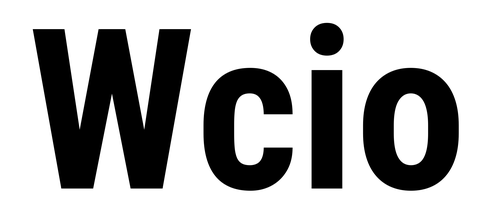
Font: Roboto_Condensed_Bold